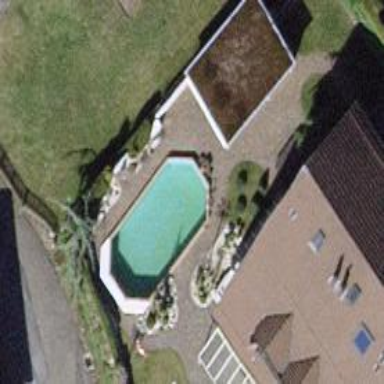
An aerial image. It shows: Swimming pool located in leisure land.